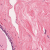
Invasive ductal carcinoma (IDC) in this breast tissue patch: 0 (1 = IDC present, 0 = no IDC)